The plot shows one second of acceleration measured on a rotor kit. Determine the machine's mechanical condition. Answer with exactly one of: normal, misalignment, unbalance, looseness.
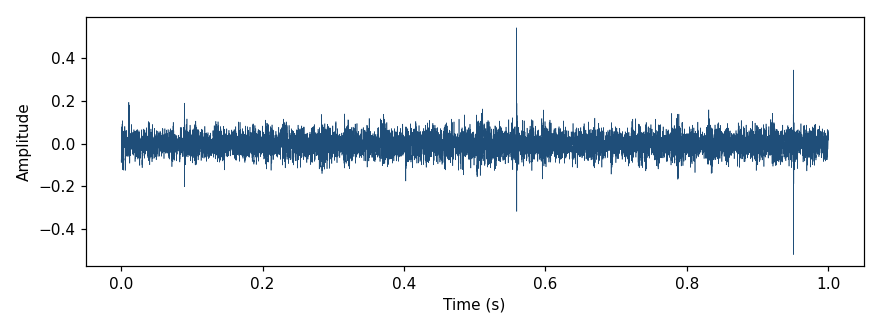
Answer: misalignment